Question: I'm trying to draw a rainbow-coloured plot legend in openGL. Here is what I've got so far:
'''
glBegin(GL_QUADS);
for (int i = 0; i != legendElements; ++i)
{
GLfloat const cellColorIntensity = (GLfloat) i / (GLfloat) legendElements;
OpenGL::pSetHSV(cellColorIntensity*360.0f, 1.0f, 1.0f);
// draw the ith legend element
GLdouble const xLeft = xBeginRight - legendWidth;
GLdouble const xRight = xBeginRight;
GLdouble const yBottom = (GLdouble)i * legendHeight /
(GLdouble)legendElements + legendHeight;
GLdouble const yTop = yBottom + legendHeight;
glVertex2d(xLeft, yTop); // top-left
glVertex2d(xRight, yTop); // top-right
glVertex2d(xRight, yBottom); // bottom-right
glVertex2d(xLeft, yBottom); // bottom-left
}
glEnd();
'''
'legendElements' is the number of discrete squares that make up the "rainbow". 'xLeft','xRight','yBottom' and 'yTop' are the vertices that make up each of the squared.
where the function 'OpenGL::pSetHSV' looks like this:
'''
void pSetHSV(float h, float s, float v)
{
// H [0, 360] S and V [0.0, 1.0].
int i = (int)floor(h / 60.0f) % 6;
float f = h / 60.0f - floor(h / 60.0f);
float p = v * (float)(1 - s);
float q = v * (float)(1 - s * f);
float t = v * (float)(1 - (1 - f) * s);
switch (i)
{
case 0: glColor3f(v, t, p);
break;
case 1: glColor3f(q, v, p);
break;
case 2: glColor3f(p, v, t);
break;
case 3: glColor3f(p, q, v);
break;
case 4: glColor3f(t, p, v);
break;
case 5: glColor3f(v, p, q);
}
}
'''
I got that function from <URL>
However, when I draw this it looks like this:

What I would like is a spectrum of Red,Green,Blue,Indigo,Violet (so I want to iterate linearly through the . However, this doesn't really seem to be what's happening.
I don't really understand how the RGB/HSV conversion in 'pSetHSV()' works so it's hard for me to identify the problem..
:
'''
// draw legend elements
glBegin(GL_QUADS);
for (int i = 0; i != legendElements; ++i)
{
GLfloat const cellColorIntensity = (GLfloat) i / (GLfloat) legendElements;
OpenGL::pSetHSV(cellColorIntensity * 360.0f, 1.0f, 1.0f);
// draw the ith legend element
GLdouble const xLeft = xBeginRight - legendWidth;
GLdouble const xRight = xBeginRight;
GLdouble const yBottom = (GLdouble)i * legendHeight /
(GLdouble)legendElements + legendHeight + yBeginBottom;
GLdouble const yTop = yBottom + legendHeight / legendElements;
glVertex2d(xLeft, yTop); // top-left
glVertex2d(xRight, yTop); // top-right
glVertex2d(xRight, yBottom); // bottom-right
glVertex2d(xLeft, yBottom); // bottom-left
}
glEnd();
'''
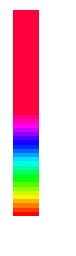
Answer: I generate spectral colors like this:
'''
void spectral_color(double &r,double &g,double &b,double l) // RGB <- lambda l = < 380,780 > [nm]
{
if (l<380.0) r= 0.00;
else if (l<400.0) r=0.05-0.05*sin(M_PI*(l-366.0)/ 33.0);
else if (l<435.0) r= 0.31*sin(M_PI*(l-395.0)/ 81.0);
else if (l<460.0) r= 0.31*sin(M_PI*(l-412.0)/ 48.0);
else if (l<540.0) r= 0.00;
else if (l<590.0) r= 0.99*sin(M_PI*(l-540.0)/104.0);
else if (l<670.0) r= 1.00*sin(M_PI*(l-507.0)/182.0);
else if (l<730.0) r=0.32-0.32*sin(M_PI*(l-670.0)/128.0);
else r= 0.00;
if (l<454.0) g= 0.00;
else if (l<617.0) g= 0.78*sin(M_PI*(l-454.0)/163.0);
else g= 0.00;
if (l<380.0) b= 0.00;
else if (l<400.0) b=0.14-0.14*sin(M_PI*(l-364.0)/ 35.0);
else if (l<445.0) b= 0.96*sin(M_PI*(l-395.0)/104.0);
else if (l<510.0) b= 0.96*sin(M_PI*(l-377.0)/133.0);
else b= 0.00;
}
'''
- 'l''[nm] < 380,780 >'- 'r,g,b''< 0,1 >'
This is simple rough 'sin' wave approximation of real spectral color data. You can also create table from this and interpolate it or use texture ... output colors are:

there are also different approaches like:
1. linear color - composite gradients like this: http://www.physics.sfasu.edu/astro/color/spectra.html but the output is not good enough for me
2. human eye X,Y,Z sensitivity curves integration you have to have really precise X,Y,Z curves, even slight deviation causes 'unrealistic' colors like in this example
To make it better you have to normalize colors and add exponential sensitivity corrections. Also these curves are changing with every generation and are different in different regions of world. So unless you are doing some special medical/physics softs it is not a good idea to go this way.

'| <- 380nm ----------------------------------------------------------------- 780nm -> |'
<URL>
I strongly recommend to use this approach instead (it is more accurate and better in any way)